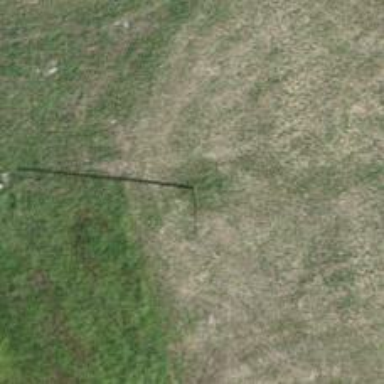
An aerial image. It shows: Minor power line.